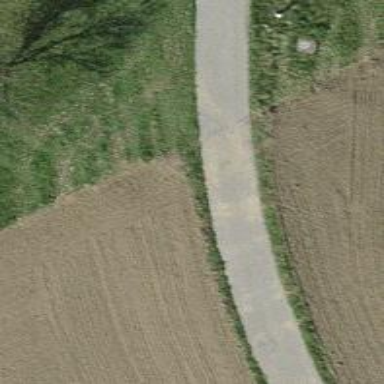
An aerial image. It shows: Asphalt alley road designated as service road.